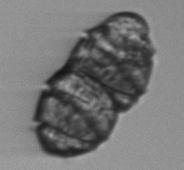
Label: Margalefidinium